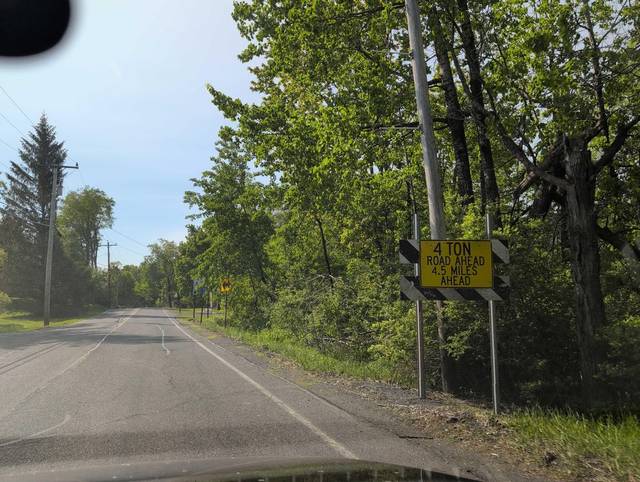
Region: United States
Coordinates: 42.177, -74.149